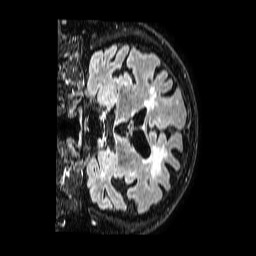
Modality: FLAIR
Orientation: coronal
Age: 76
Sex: male
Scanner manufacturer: philips
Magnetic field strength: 1.5 T
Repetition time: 4.8 s
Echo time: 0.3 s